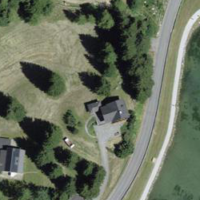
EUNIS habitat code: 24
Species observed at this site:
Cirsium vulgare
Jacobaea vulgaris
Ranunculus acris